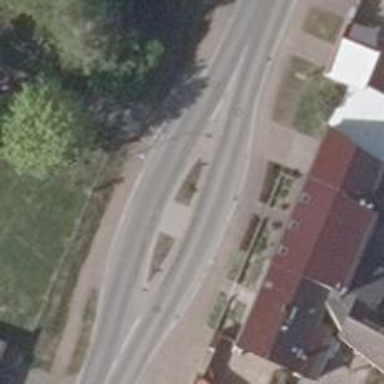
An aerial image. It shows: Traffic calming island.